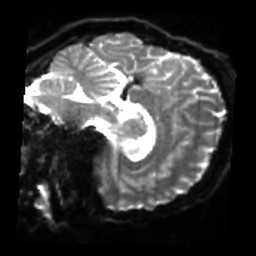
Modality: sbref
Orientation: sagittal
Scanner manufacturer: siemens
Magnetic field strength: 3 T
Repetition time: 4 s
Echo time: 0.0594 s